Brain MRI, t1w sequence, axial 2D slice.
Patient: age 38, sex F, weight 78 kg, height 1.78 m
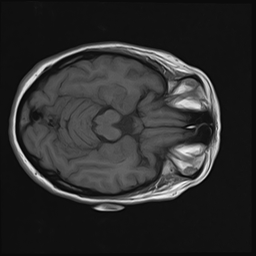